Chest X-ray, AP view. Patient: 36 years old, sex M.
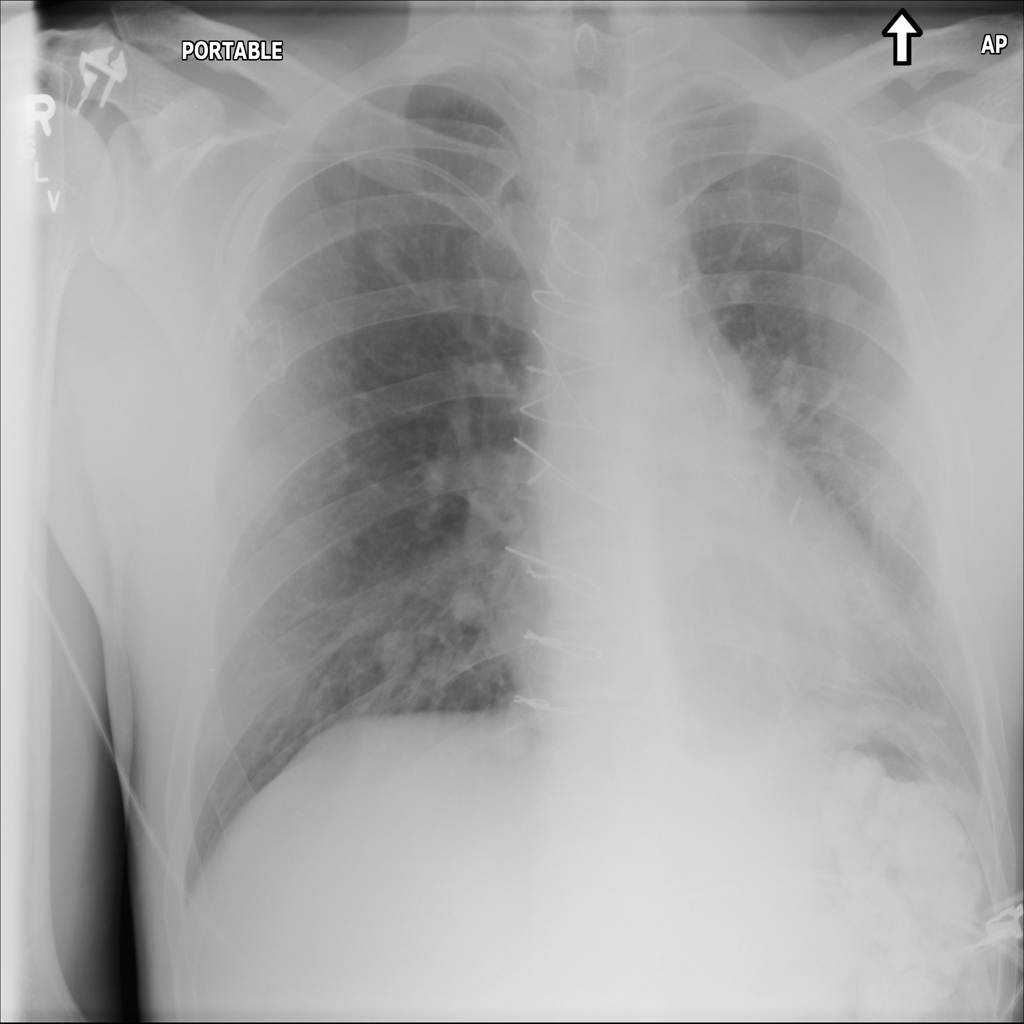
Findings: No Finding